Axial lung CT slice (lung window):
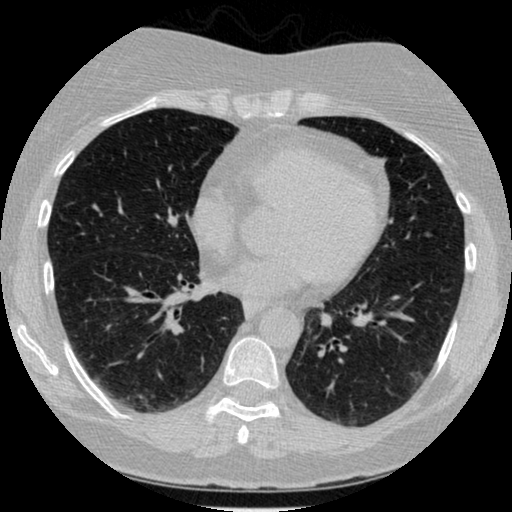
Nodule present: no